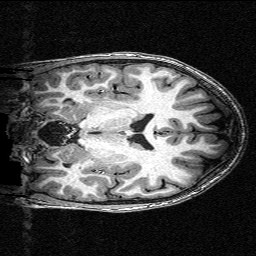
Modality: T1w
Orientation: coronal
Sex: male
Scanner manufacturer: siemens
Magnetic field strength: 3 T
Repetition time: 2.3 s
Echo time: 0.00336 s